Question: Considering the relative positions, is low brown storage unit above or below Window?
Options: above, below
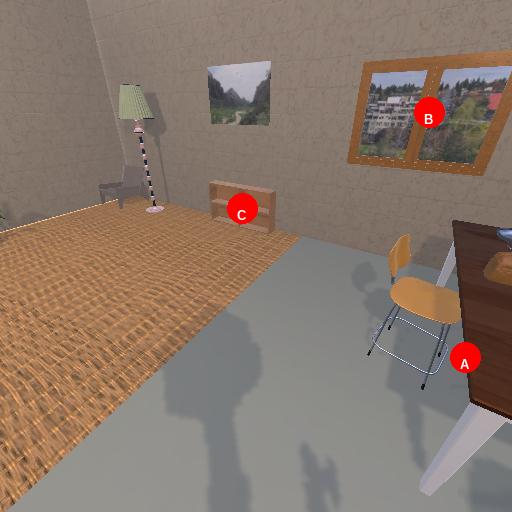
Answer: above